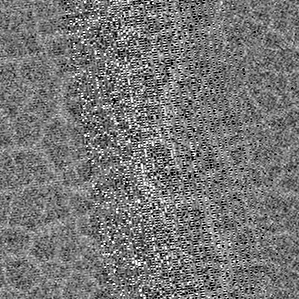
Label: frost